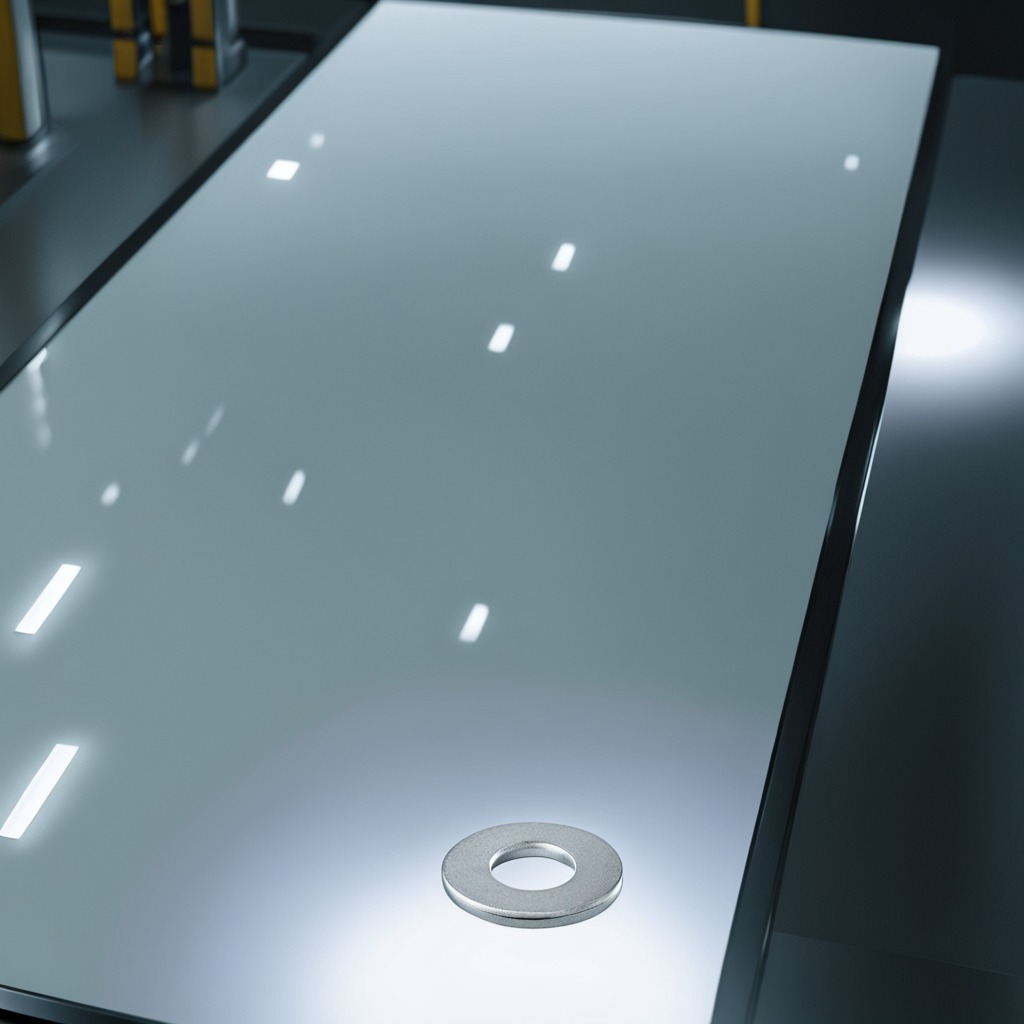
A flat metal washer is lying on a high-gloss table in a ship maintenance bay industrial lighting.